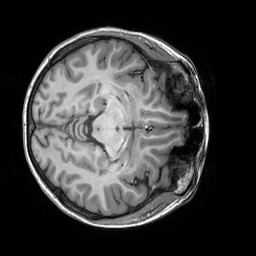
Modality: T1w
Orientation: axial
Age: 25
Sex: female
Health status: healthy
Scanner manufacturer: siemens
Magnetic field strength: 3 T
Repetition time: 2.3 s
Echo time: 0.00303 s